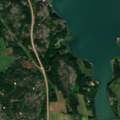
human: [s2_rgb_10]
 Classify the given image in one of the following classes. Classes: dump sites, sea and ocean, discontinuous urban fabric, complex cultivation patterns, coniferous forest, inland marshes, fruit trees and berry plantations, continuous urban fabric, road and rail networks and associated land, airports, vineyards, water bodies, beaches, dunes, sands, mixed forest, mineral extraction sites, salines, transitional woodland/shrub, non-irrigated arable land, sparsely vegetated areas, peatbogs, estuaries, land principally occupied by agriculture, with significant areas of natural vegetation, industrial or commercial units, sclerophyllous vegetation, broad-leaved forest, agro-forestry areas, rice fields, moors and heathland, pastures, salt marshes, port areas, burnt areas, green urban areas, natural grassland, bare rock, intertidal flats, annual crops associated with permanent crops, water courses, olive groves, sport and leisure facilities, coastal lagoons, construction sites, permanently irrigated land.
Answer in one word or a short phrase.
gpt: land principally occupied by agriculture, with significant areas of natural vegetation, mixed forest, sea and ocean